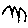
Label: zigzag